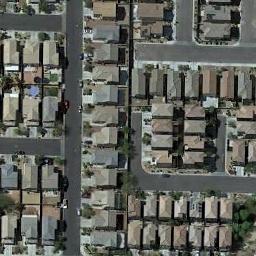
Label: dense_residential